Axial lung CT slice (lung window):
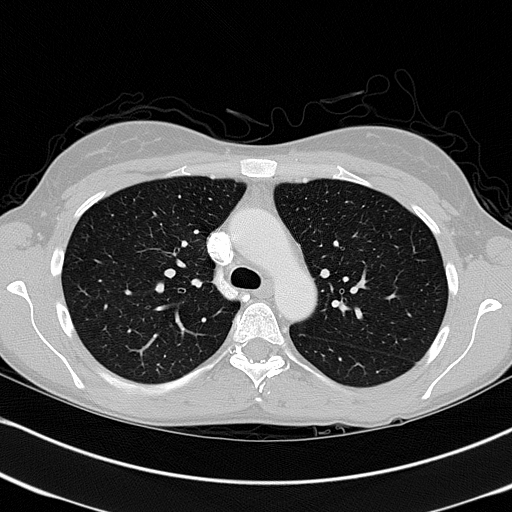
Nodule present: no